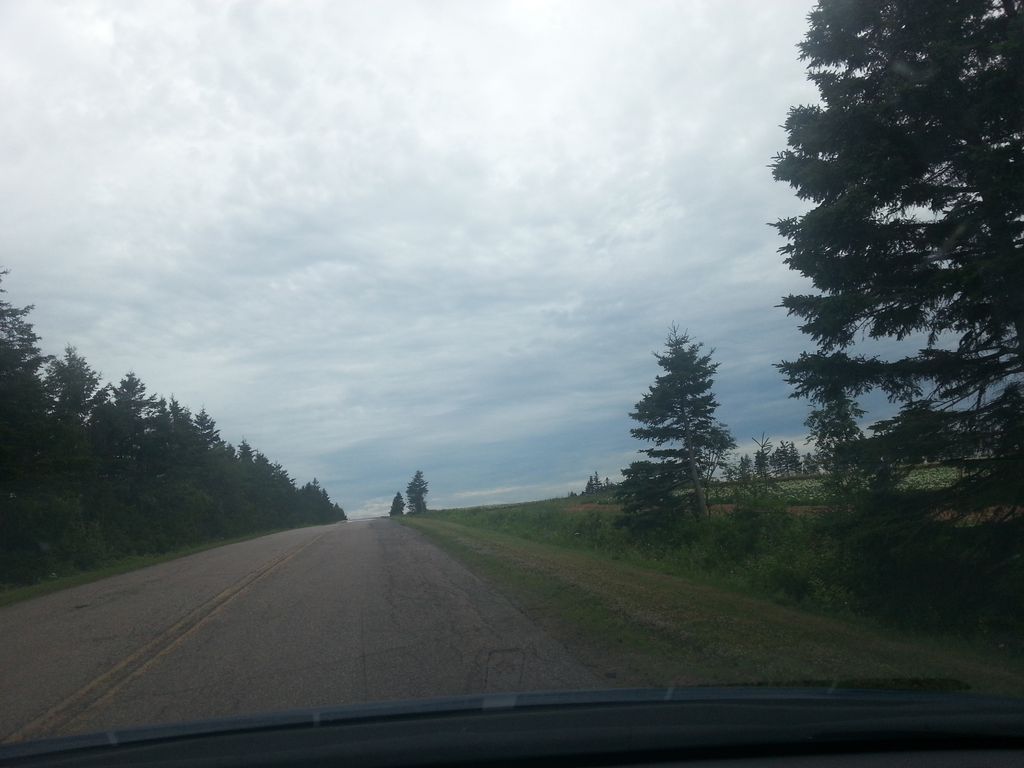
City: charlottetown